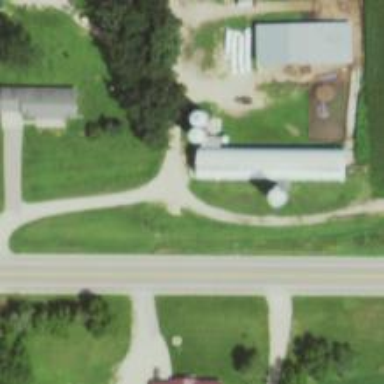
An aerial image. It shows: Silo.